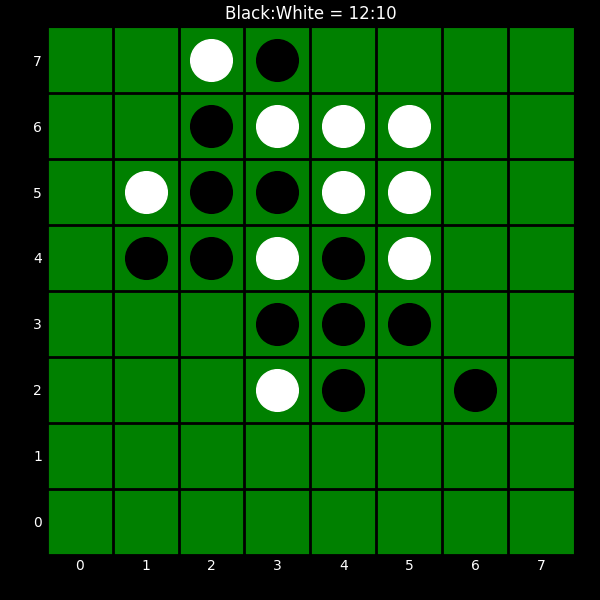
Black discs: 12
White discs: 10